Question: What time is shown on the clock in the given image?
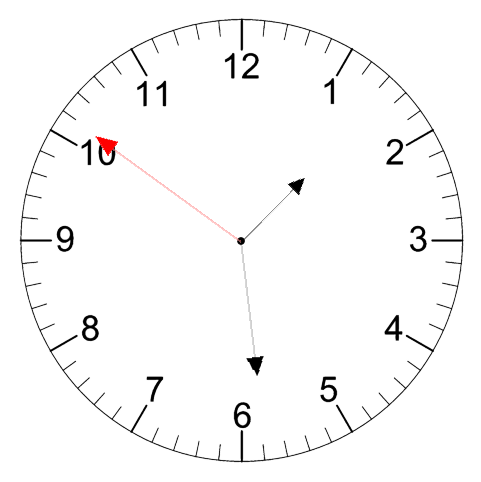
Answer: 01:28:51